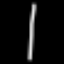
Label: line